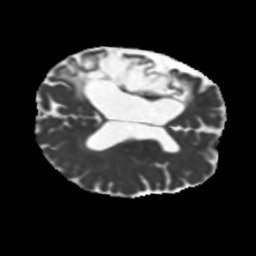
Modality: MD
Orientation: axial
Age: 46
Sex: male
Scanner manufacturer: siemens
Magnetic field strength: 3 T
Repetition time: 5.25 s
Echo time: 0.08 s